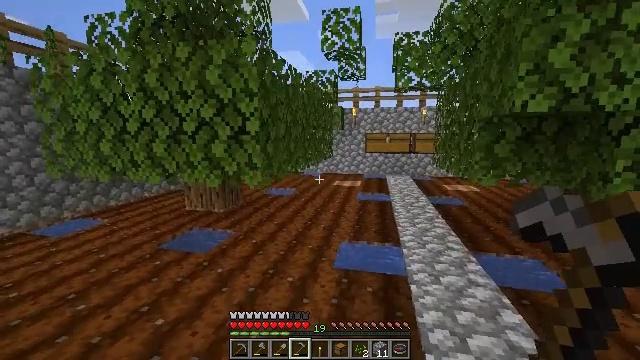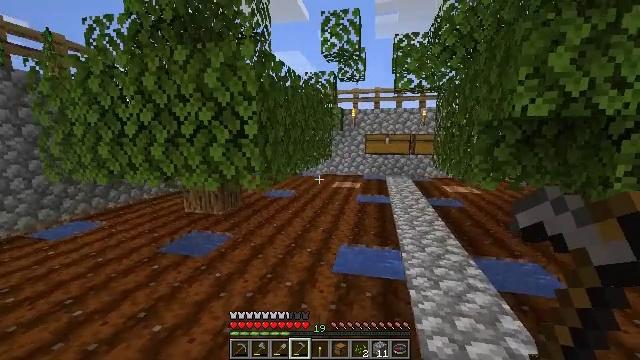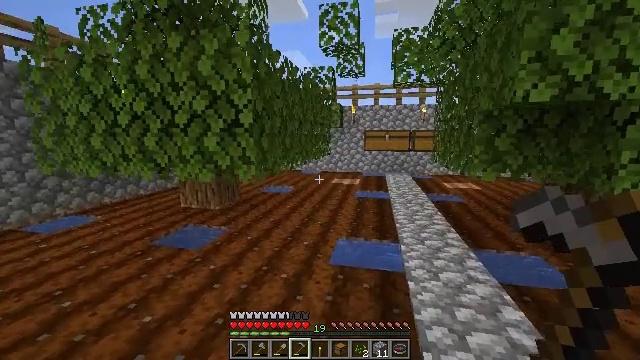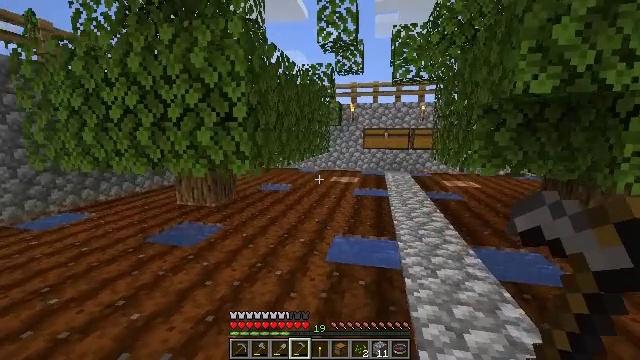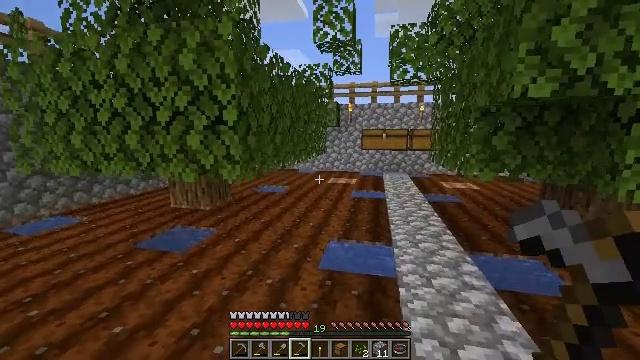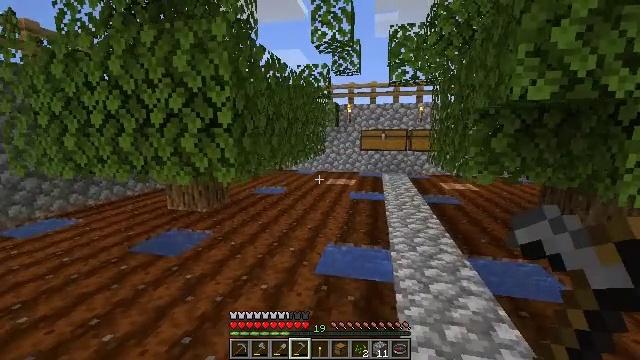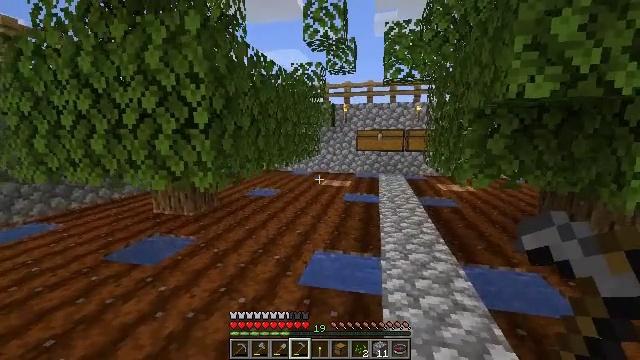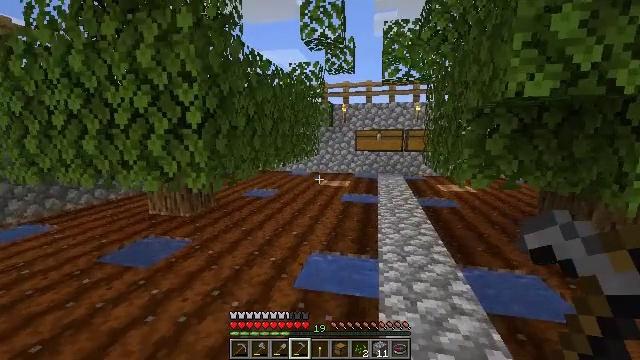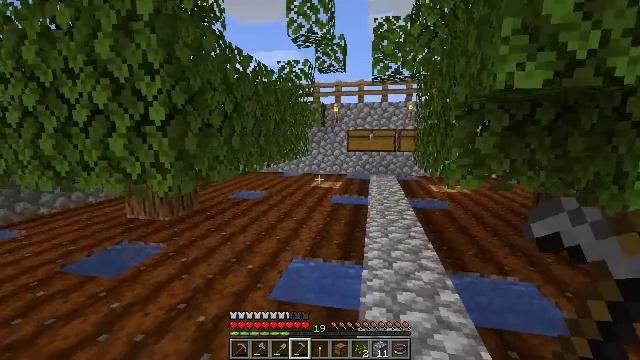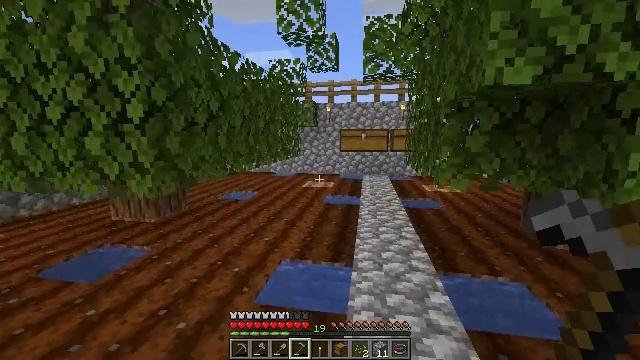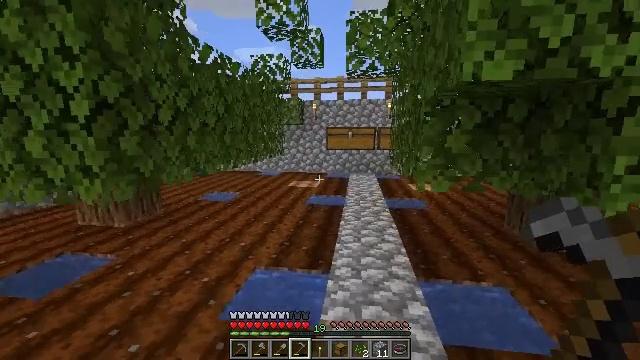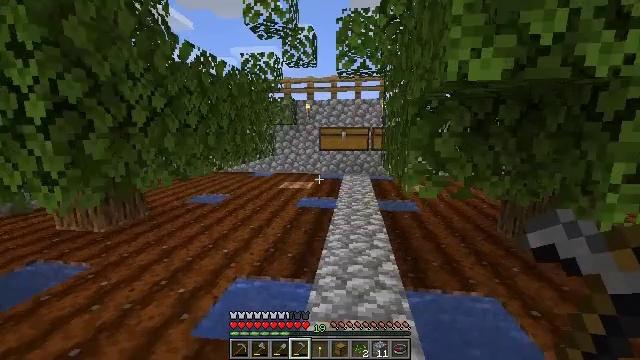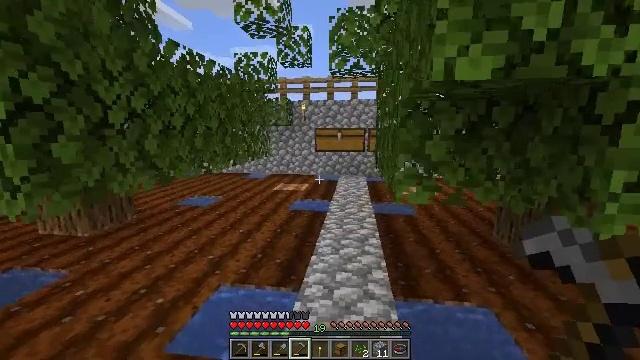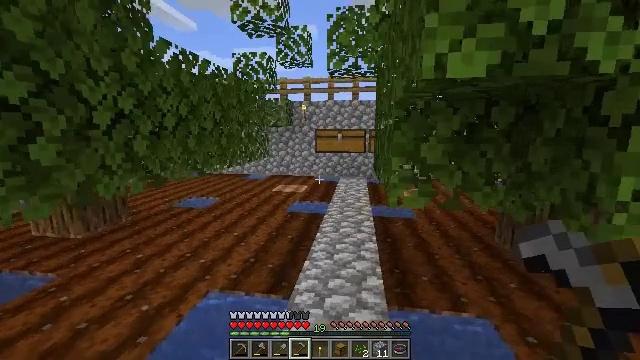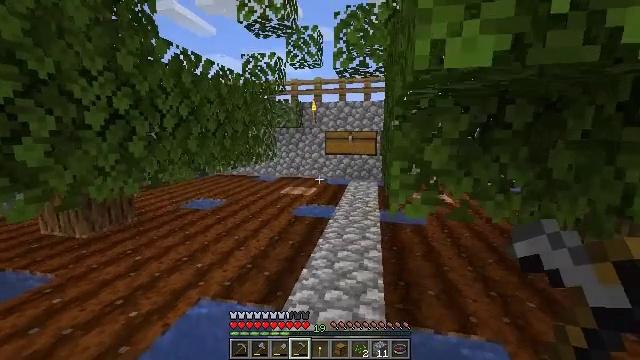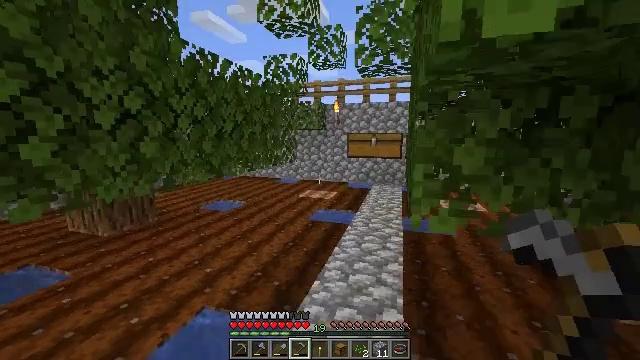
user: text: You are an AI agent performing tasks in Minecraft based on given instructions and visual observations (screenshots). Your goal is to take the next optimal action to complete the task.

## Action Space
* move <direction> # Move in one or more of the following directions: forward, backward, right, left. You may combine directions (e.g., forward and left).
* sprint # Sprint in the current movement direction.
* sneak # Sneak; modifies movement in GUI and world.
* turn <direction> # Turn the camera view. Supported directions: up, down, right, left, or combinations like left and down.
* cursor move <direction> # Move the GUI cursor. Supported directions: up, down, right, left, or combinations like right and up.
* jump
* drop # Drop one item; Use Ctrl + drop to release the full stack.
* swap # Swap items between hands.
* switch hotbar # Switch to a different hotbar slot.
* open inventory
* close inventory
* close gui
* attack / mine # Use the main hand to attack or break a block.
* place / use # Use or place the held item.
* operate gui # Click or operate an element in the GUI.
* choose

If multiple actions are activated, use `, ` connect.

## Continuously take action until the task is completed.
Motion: motion action
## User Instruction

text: Mine the oxeye daisy flower.
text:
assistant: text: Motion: move forward and move right
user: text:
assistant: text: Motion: move forward and move right
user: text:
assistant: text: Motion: move forward and move right
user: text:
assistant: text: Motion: move forward and move right
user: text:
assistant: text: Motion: move forward and move right
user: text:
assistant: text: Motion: move forward and move right
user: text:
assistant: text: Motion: move forward and move right
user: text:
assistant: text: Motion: move forward and move right
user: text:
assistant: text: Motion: move forward and move right, turn right
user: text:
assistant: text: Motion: move forward and move right, turn right
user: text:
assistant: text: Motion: move forward and move right
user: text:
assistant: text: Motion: move forward and move right
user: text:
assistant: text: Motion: move forward and move right
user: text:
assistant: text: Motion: move forward, turn left
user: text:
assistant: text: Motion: move forward, turn left
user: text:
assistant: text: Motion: move forward, turn left
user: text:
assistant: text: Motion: move forward
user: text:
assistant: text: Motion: move forward
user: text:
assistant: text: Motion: move forward, turn right
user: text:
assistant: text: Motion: move forward, turn right
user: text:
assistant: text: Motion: move forward, turn right
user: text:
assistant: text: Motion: move forward, turn right
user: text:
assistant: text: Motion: move forward, turn right
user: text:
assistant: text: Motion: move forward, turn right
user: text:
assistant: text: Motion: move forward, turn right
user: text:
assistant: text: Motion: move forward, turn right
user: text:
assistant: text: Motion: move forward, turn right
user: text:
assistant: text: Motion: move forward
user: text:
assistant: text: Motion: move forward
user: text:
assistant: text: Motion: move forward